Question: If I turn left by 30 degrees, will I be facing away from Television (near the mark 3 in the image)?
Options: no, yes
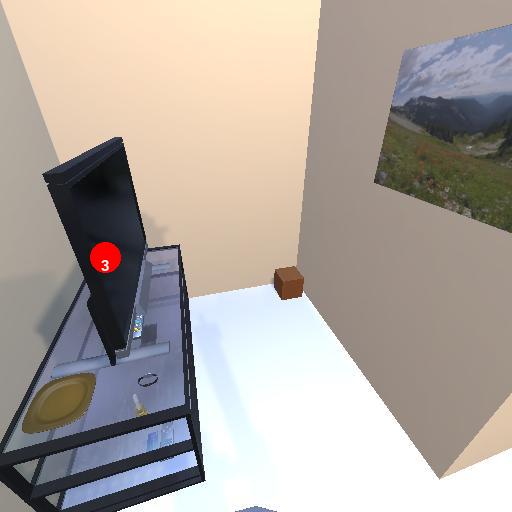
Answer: no